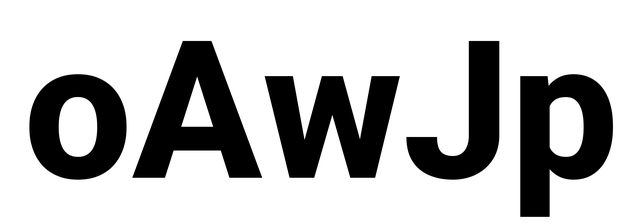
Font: Roboto_ExtraBold